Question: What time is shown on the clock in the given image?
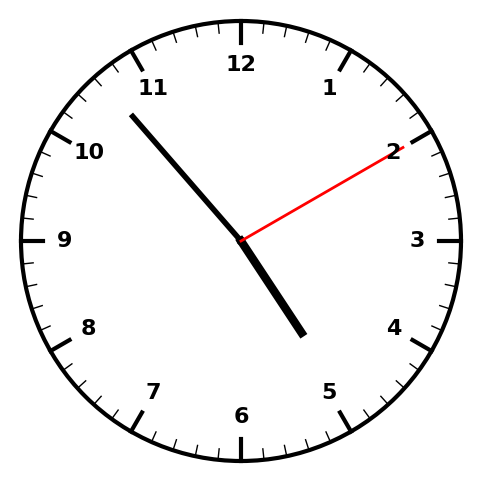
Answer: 04:53:10